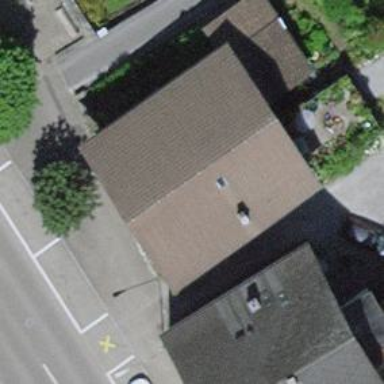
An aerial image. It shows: Historic residential building.